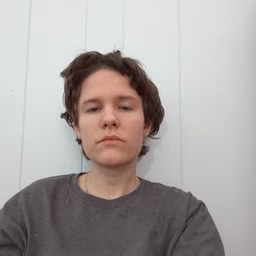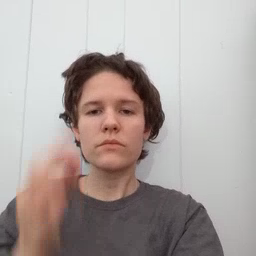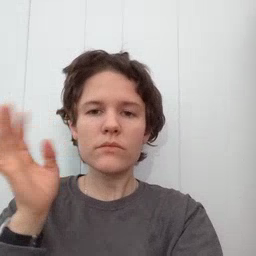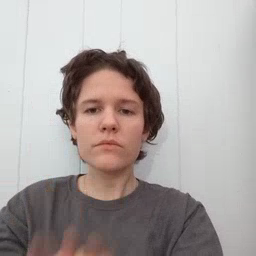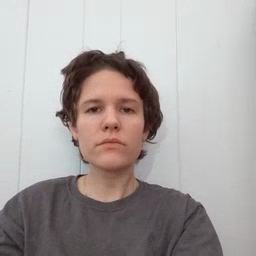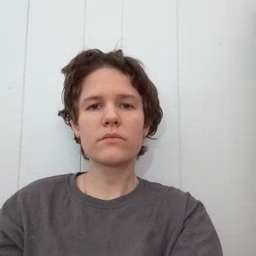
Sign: bee